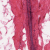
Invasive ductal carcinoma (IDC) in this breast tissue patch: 0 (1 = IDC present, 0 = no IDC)